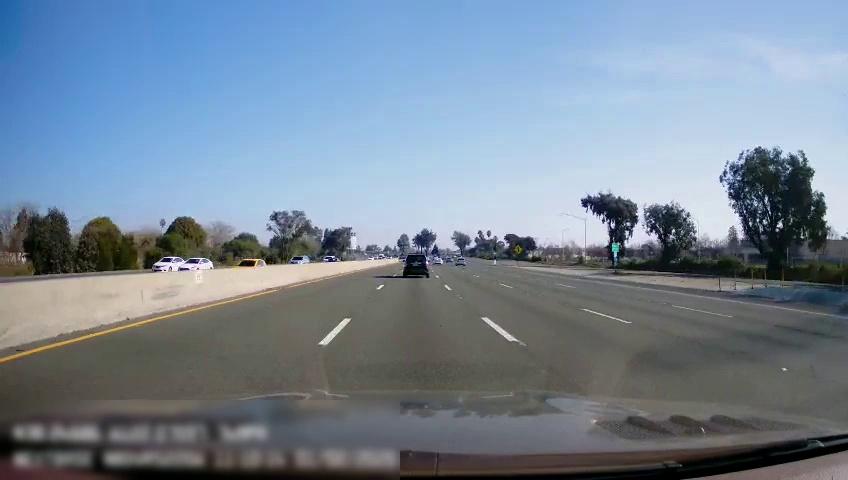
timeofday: Day
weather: Sunny
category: Drivable Space
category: Vehicles | Car
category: Vehicles | SUV
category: Vehicles | Car
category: Vehicles | Car
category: Vehicles | Car
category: Vehicles | Car
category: Vehicles | Van
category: Vehicles | Car
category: Vehicles | Car
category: Lanes | Alternate Lane
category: Lanes | Current Lane
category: Lanes | Current Lane
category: Lanes | Alternate Lane
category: Lanes | Alternate Lane
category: Lanes | Alternate Lane
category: Traffic | Signs
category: Traffic | Signs